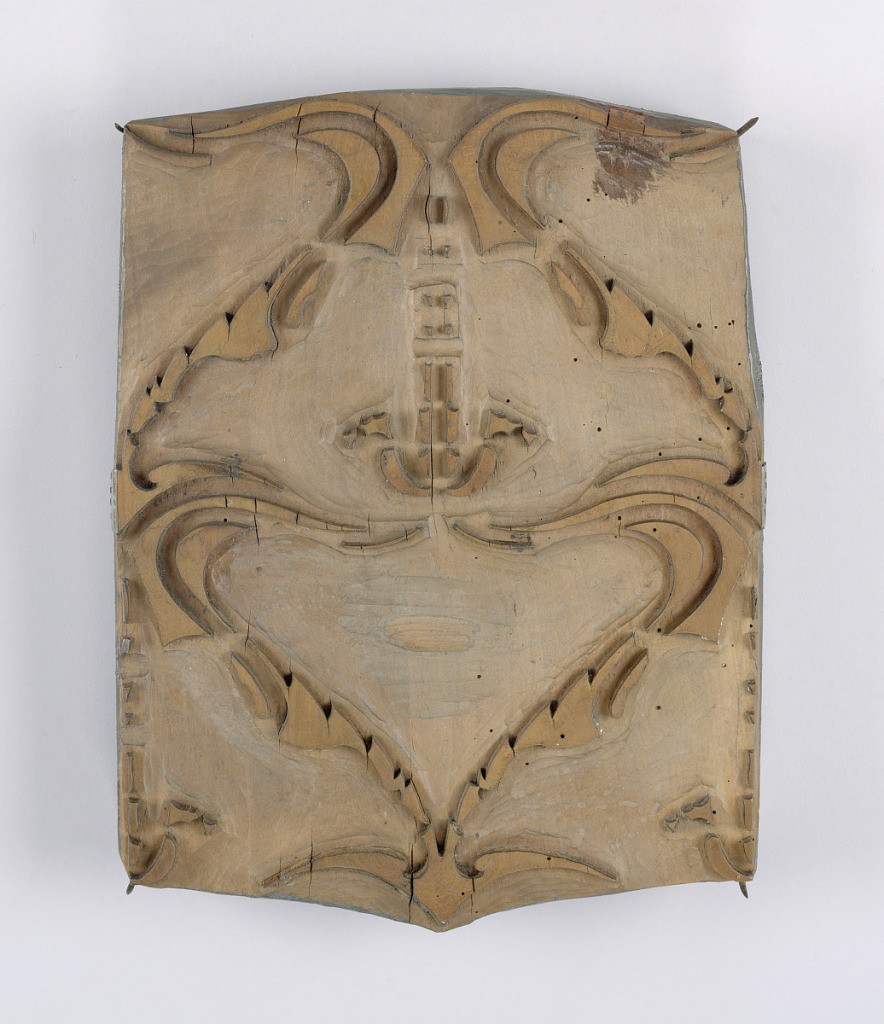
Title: Printing block
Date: late 19th century
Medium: wood
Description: One from a set of five blocks for printing fabric. This presumably would have been the third in the series to have been printed.